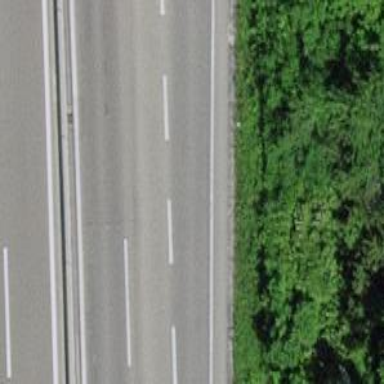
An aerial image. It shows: Trunk highway.